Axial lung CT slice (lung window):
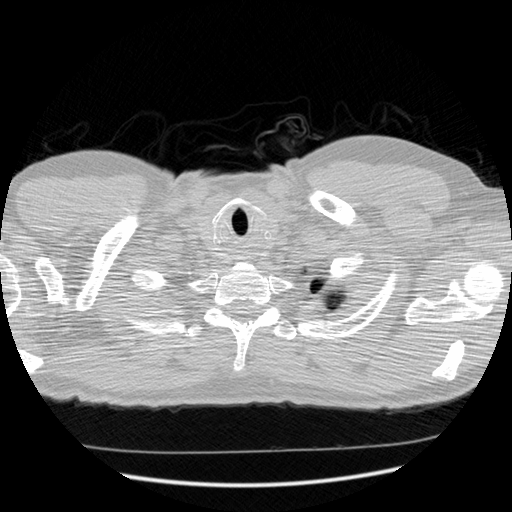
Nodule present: no